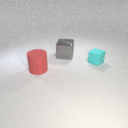
large gray metal cube to the left of small cyan rubber cube